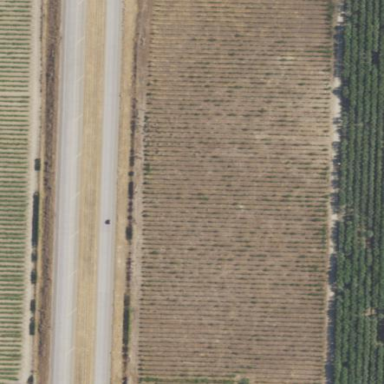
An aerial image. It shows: Vineyard.